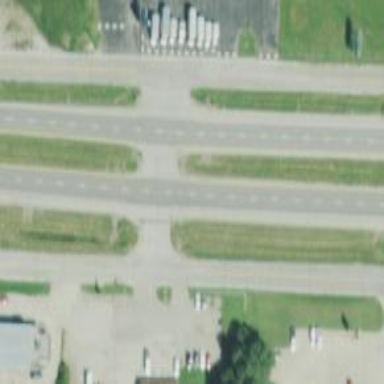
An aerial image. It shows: This image shows trunk highway that functions as expressway.